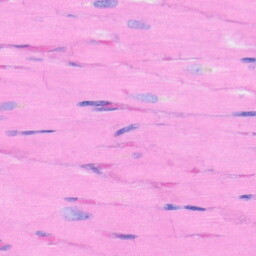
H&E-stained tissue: Heart